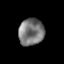
Tissue: prostate
Cell type: T cells
Senescence score: 0.3339
Nuclear area (px): 657
Mean DAPI intensity: 122.114